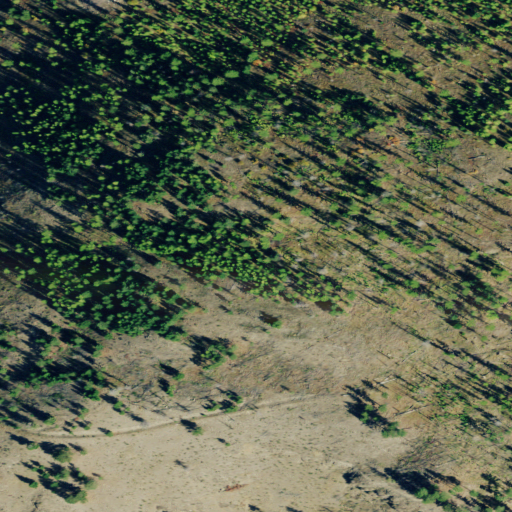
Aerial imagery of mountain in Montana named Baldy Mountain containing evergreen forest, shrub, and grassland